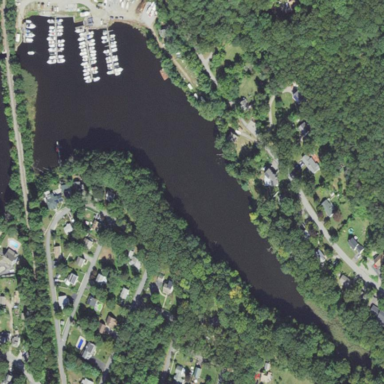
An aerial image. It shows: Marina situated on the water.